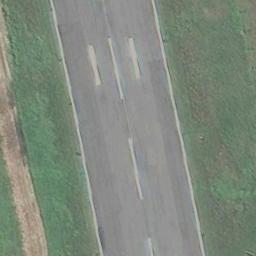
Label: runway